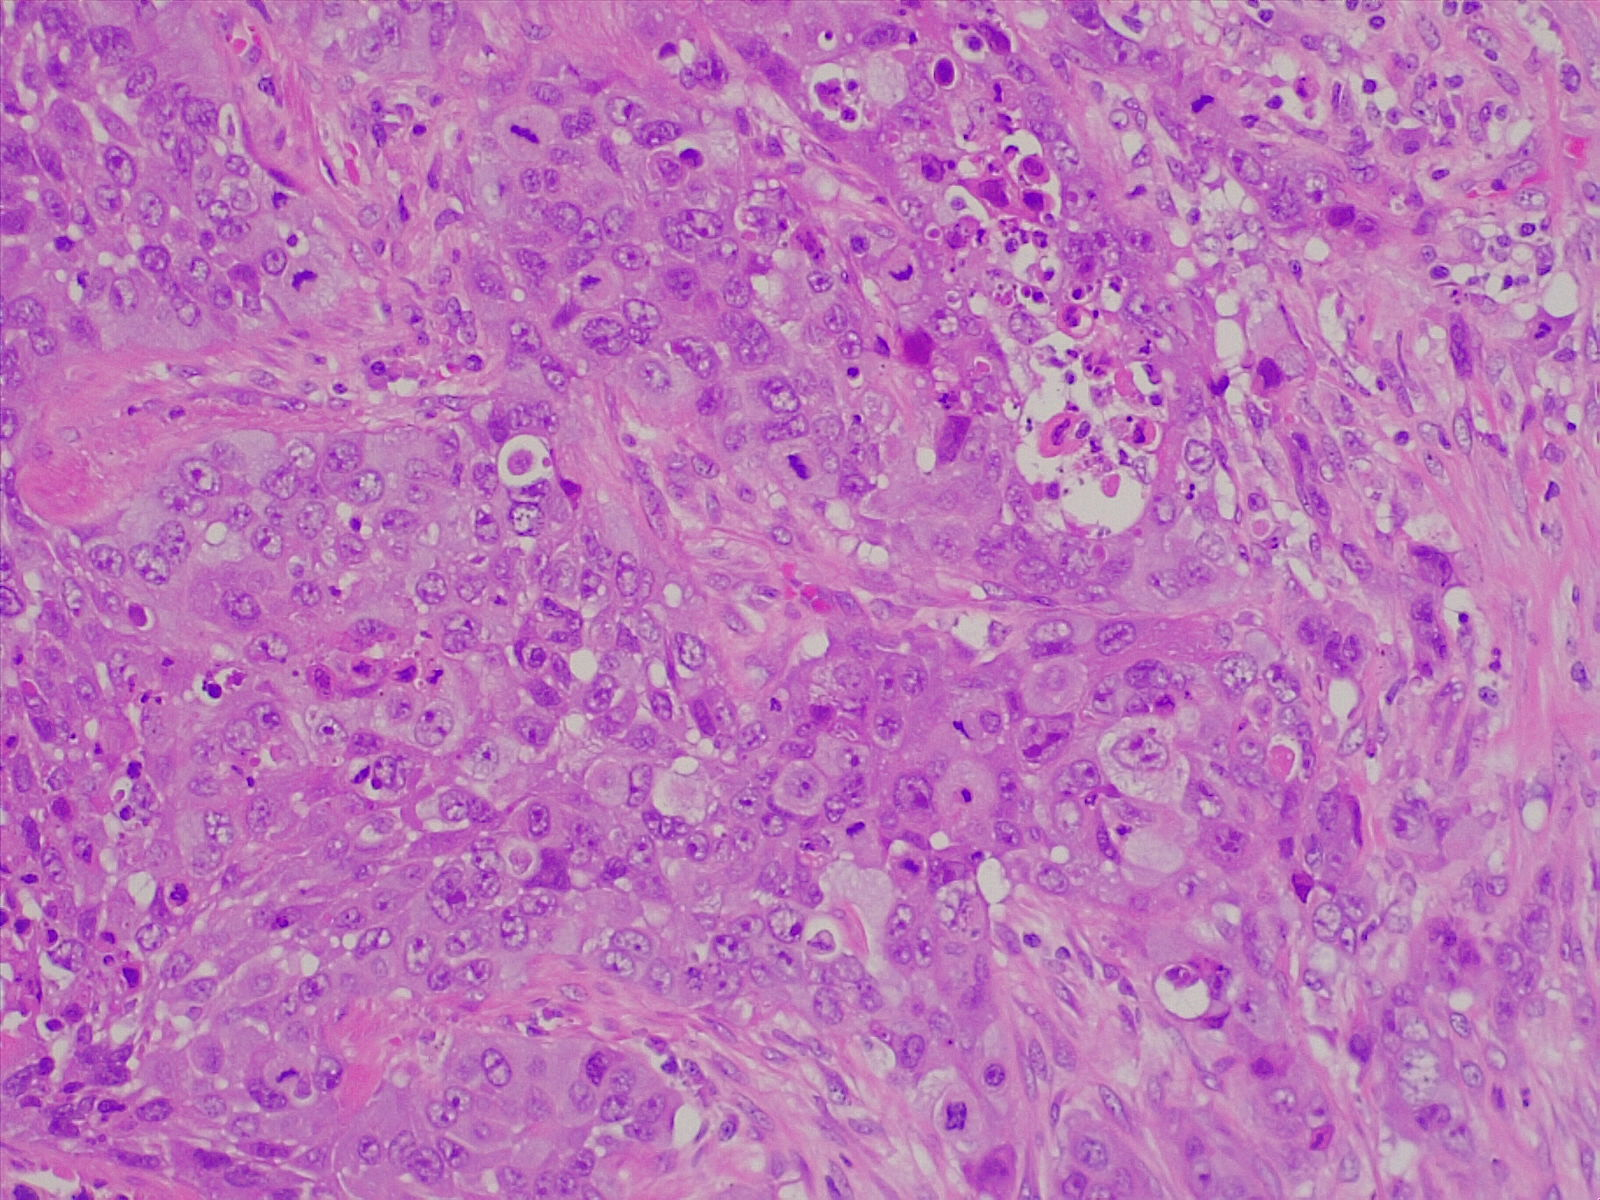
Label: lung squamous cell carcinoma, moderately differentiated